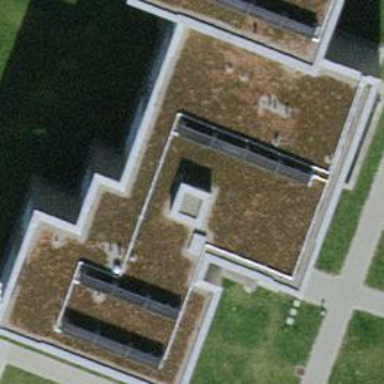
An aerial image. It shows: Flat-roofed apartment building.